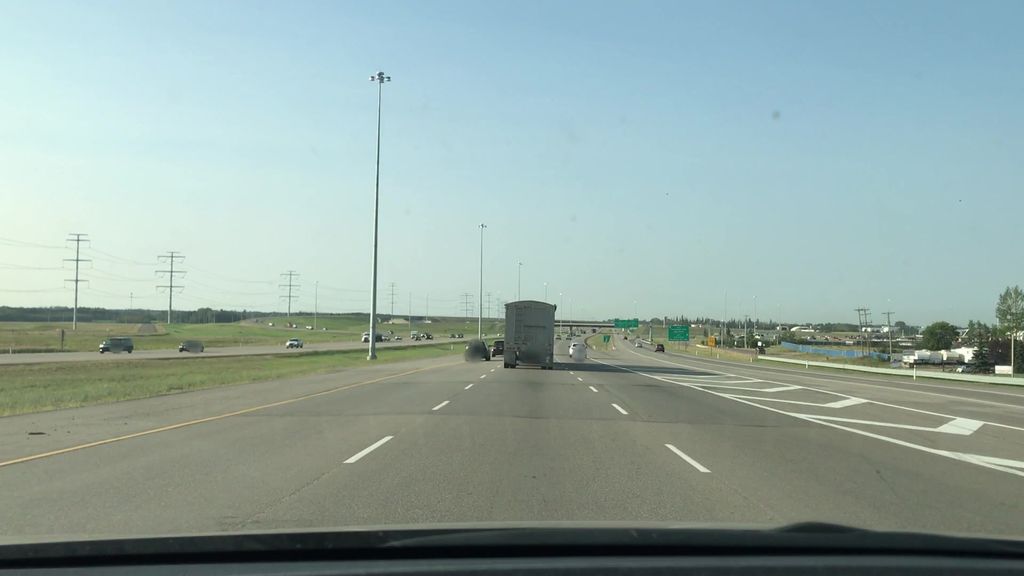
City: edmonton